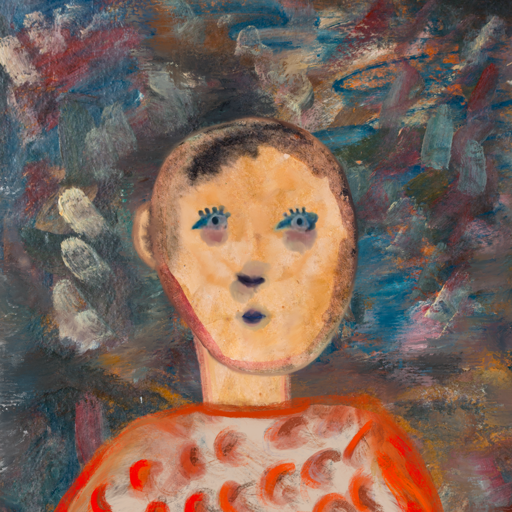
Background: Boggyland, Head And Neck Front: Childish, Face Front: Hill_Girl, Bust: Rupkatha, Hair Front: Blank, Head Accessory: Blank, Second Necklace: Blank, Necklace: Blank, Baby: Blank